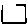
Label: square